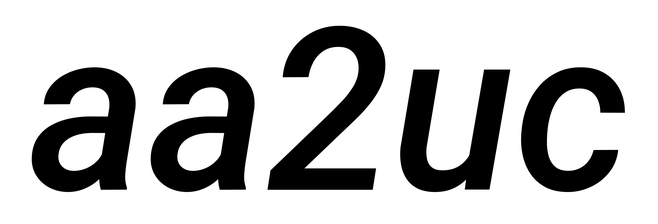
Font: Roboto-Italic_Medium_Italic